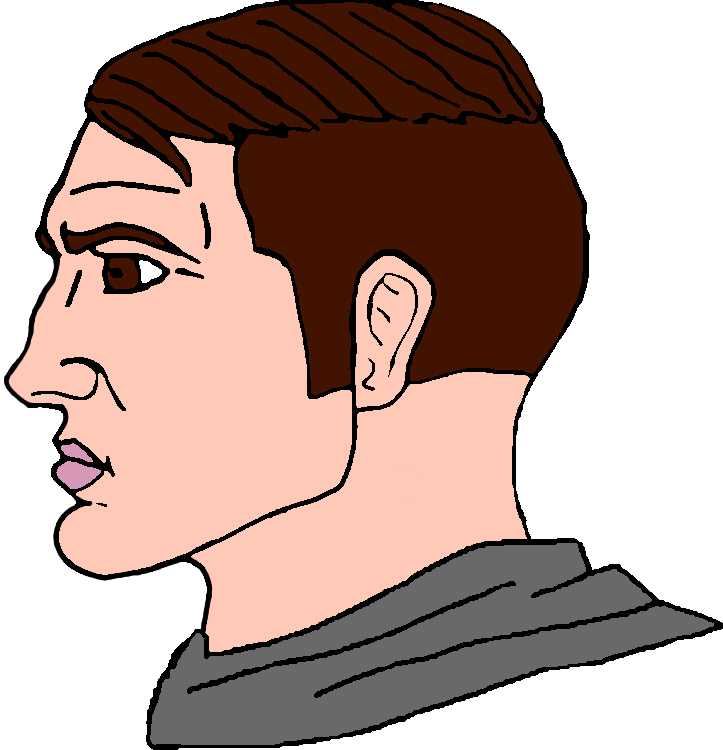
Label: 4_Yes_Chad